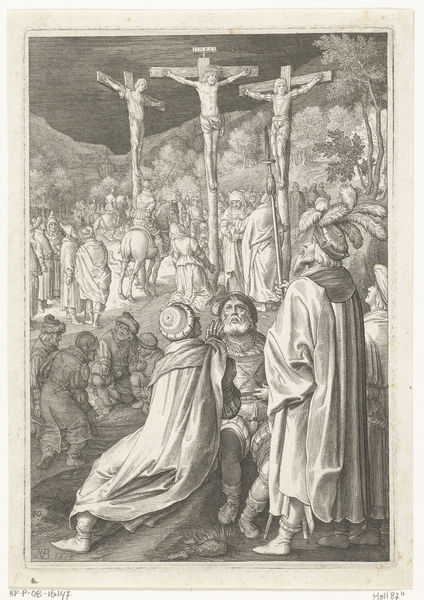
Titel: Kruisiging van Christus
Künstler: Nicolaes de Bruyn
Standort: Amsterdam
Institution: Rijksmuseum
Schlagwörter: zuschauer, kreuzigung, golgatha